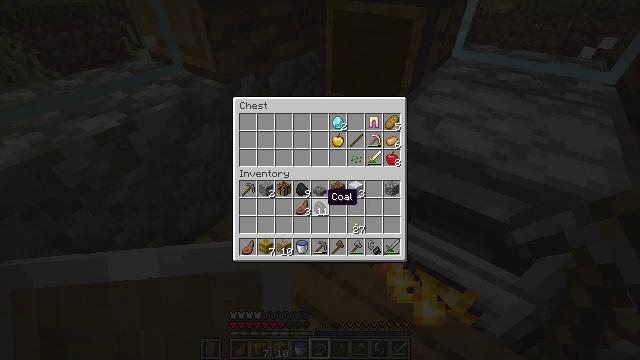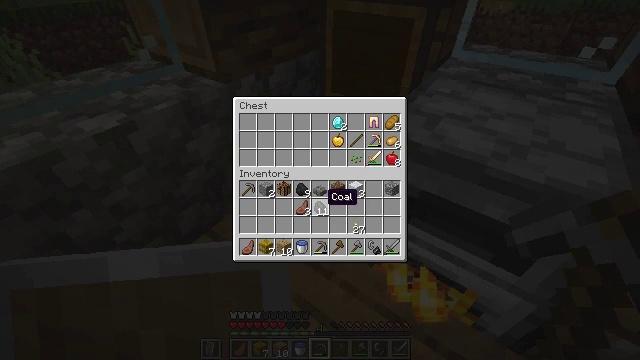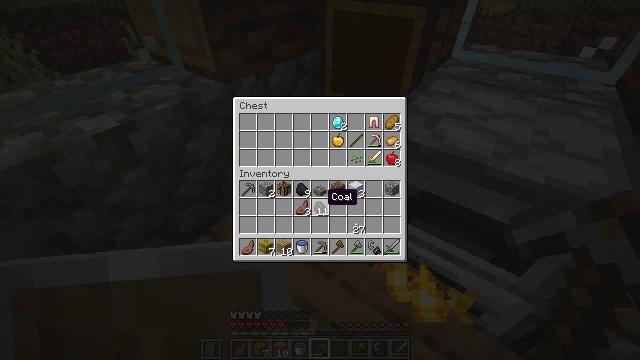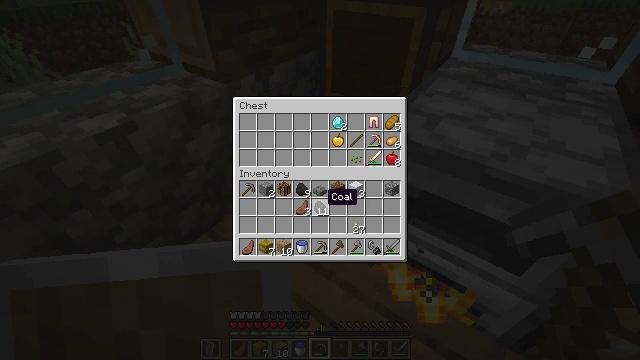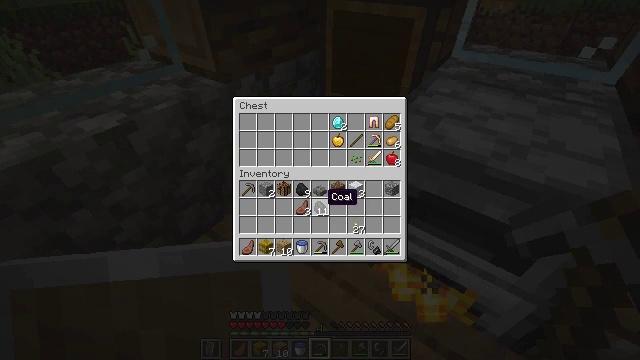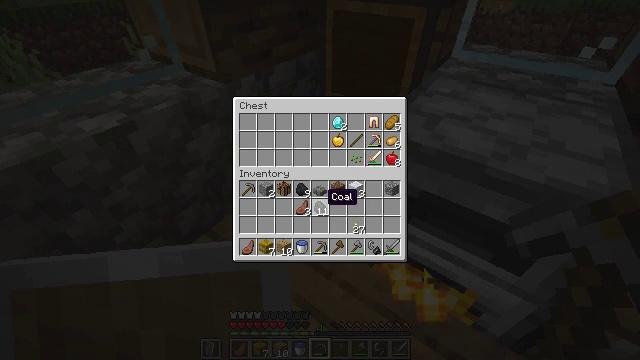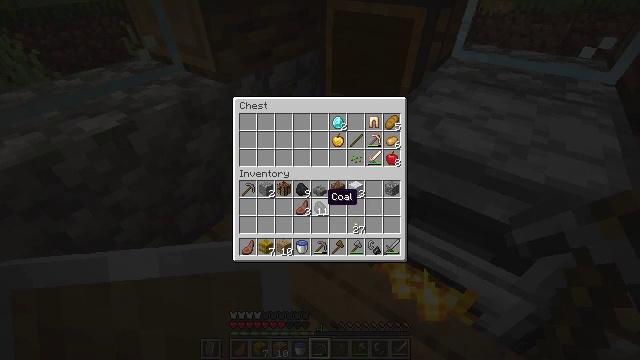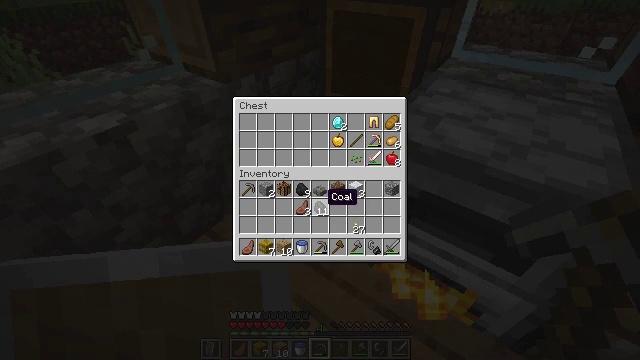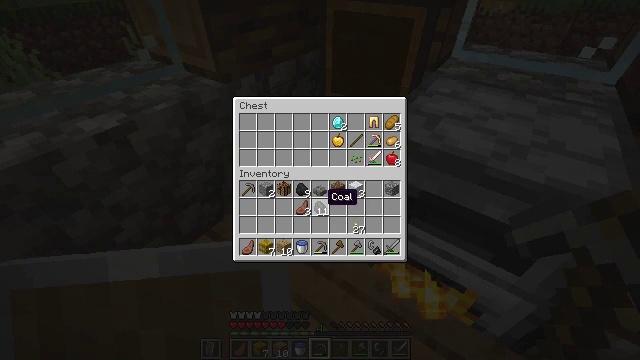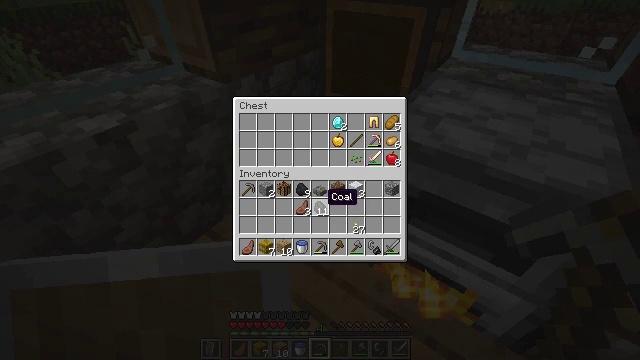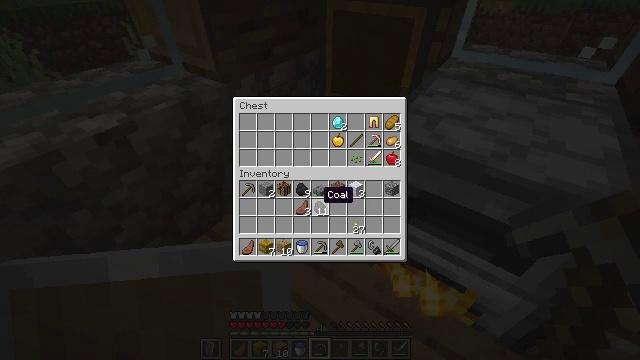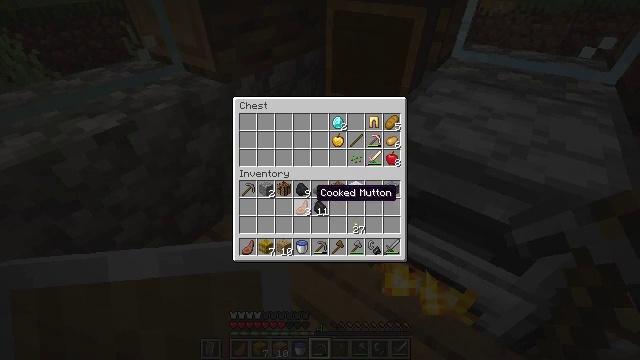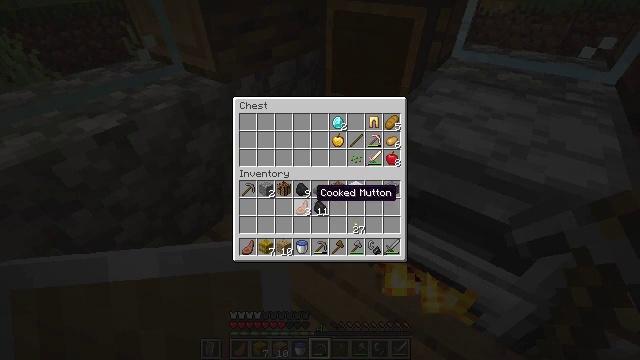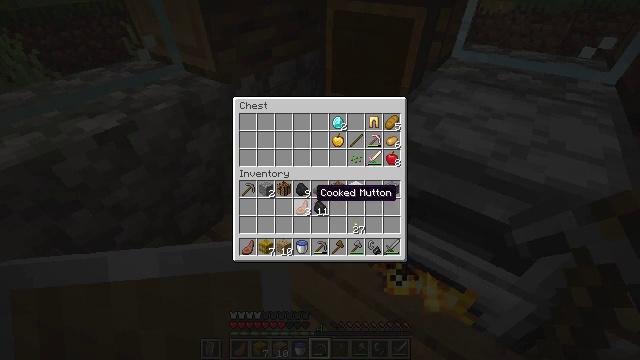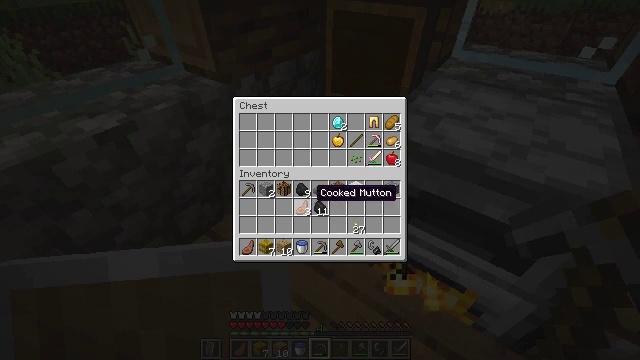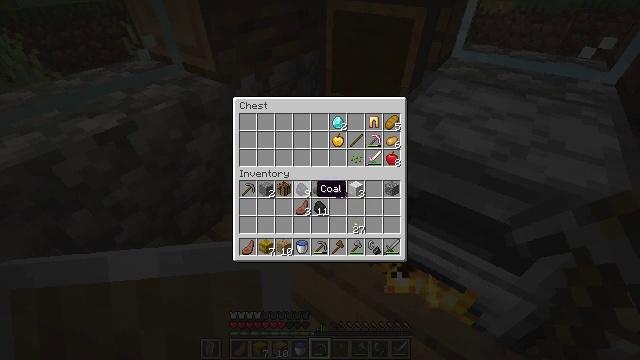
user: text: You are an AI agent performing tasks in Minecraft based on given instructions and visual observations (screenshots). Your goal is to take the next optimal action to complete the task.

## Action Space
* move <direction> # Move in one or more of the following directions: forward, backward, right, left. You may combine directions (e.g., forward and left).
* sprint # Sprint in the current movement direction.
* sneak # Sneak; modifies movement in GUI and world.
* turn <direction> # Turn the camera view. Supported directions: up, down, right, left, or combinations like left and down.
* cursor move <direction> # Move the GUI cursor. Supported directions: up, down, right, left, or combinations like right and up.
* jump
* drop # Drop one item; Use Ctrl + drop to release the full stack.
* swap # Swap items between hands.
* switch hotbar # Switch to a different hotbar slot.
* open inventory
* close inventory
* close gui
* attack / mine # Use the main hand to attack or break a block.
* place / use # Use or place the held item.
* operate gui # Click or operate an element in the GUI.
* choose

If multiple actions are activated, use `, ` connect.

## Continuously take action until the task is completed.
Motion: motion action
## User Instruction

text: Mine tall grass from the ground.
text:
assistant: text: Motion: no_op
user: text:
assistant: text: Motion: no_op
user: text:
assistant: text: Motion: no_op
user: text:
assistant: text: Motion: no_op
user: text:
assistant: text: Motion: no_op
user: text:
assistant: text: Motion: no_op
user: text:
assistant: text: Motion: no_op
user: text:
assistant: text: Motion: no_op
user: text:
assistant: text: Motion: no_op
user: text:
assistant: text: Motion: no_op
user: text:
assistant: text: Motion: turn left
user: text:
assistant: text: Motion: no_op
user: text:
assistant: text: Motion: no_op
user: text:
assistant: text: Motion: no_op
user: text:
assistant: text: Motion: no_op
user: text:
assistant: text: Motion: turn up
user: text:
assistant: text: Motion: no_op
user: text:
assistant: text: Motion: no_op
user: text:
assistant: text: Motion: no_op
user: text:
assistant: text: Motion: attack / mine
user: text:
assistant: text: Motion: attack / mine
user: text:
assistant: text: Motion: attack / mine
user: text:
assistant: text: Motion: attack / mine
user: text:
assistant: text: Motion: no_op
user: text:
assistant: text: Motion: no_op
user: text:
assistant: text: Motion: no_op
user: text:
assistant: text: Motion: no_op
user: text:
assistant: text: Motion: turn right
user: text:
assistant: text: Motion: no_op
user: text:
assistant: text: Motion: no_op